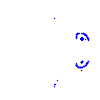
Particle: proton